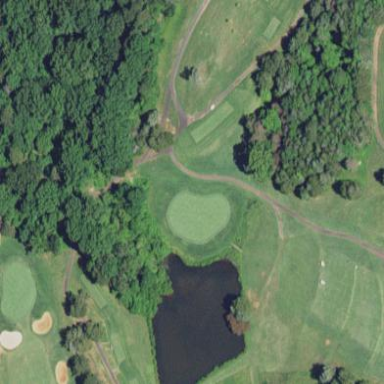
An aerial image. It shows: Water hazard on golf course.